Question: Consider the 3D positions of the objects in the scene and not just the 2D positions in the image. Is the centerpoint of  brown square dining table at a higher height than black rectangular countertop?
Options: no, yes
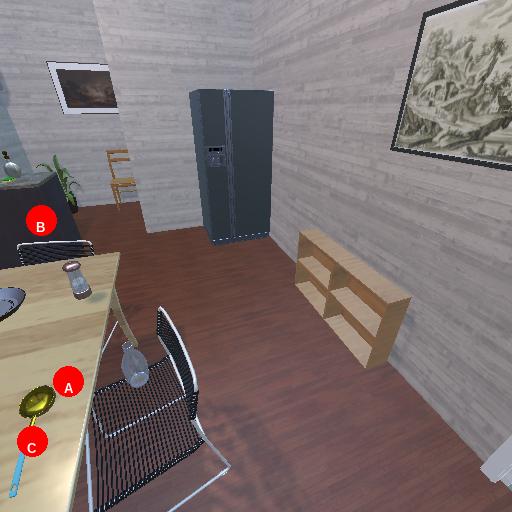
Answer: no